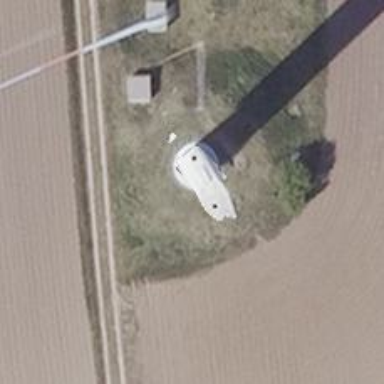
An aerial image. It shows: Wind turbine generator that utilizes wind as its source for generating electricity. It is of the horizontal axis type.